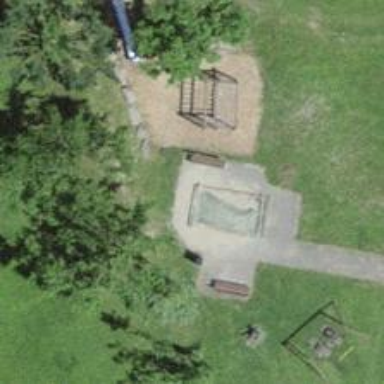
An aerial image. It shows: Sandpit playground.